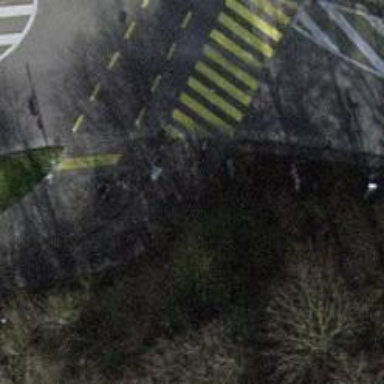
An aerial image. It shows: Kerb serving as barrier.